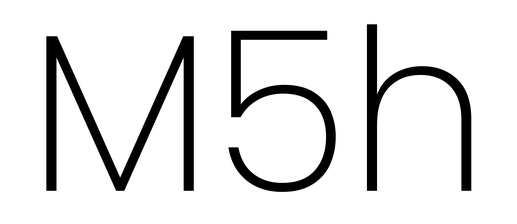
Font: Poppins-ExtraLight